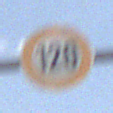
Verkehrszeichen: Geschwindigkeit120
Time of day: Midday
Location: Outdoor (Nature)
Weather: PartlyCloudy
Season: NotSpecified
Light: Natural